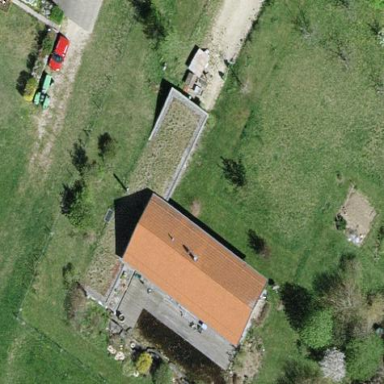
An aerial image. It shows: Detached building.